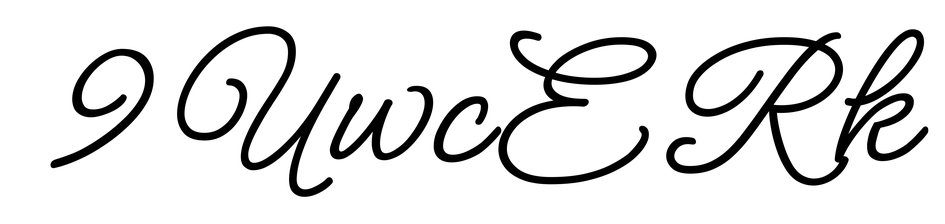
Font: MeowScript-Regular